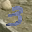
Label: 3